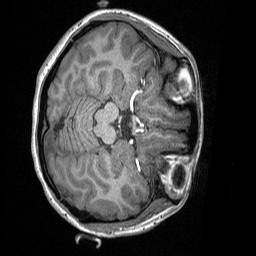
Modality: T1w
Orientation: axial
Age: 21
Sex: male
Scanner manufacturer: siemens
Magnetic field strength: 3 T
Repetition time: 1.64 s
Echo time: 0.00234 s